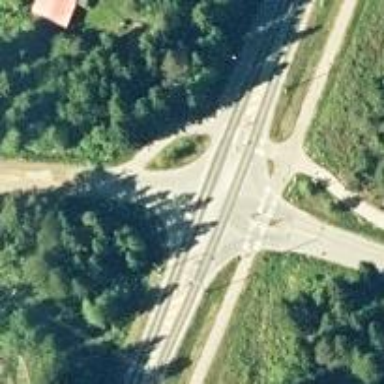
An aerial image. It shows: Asphalt cycleway with zebra crossing and crossing island.